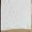
Piece: xx